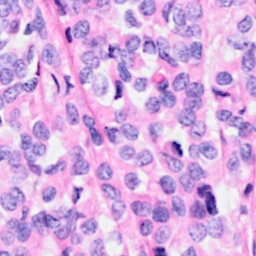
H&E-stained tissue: Breast